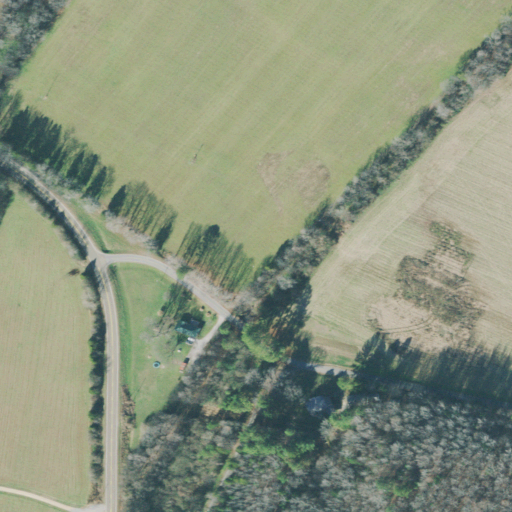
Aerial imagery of valley in Tennessee named Horner Hollow containing cultivated crops, pasture, open development, mixed forest, deciduous forest, and low intensity development